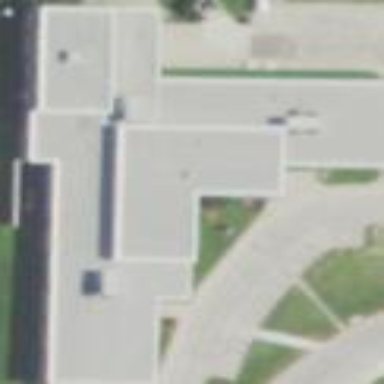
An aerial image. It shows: School building with school amenities.